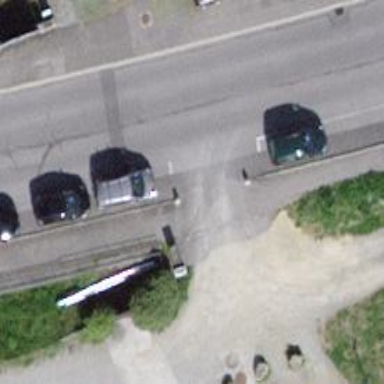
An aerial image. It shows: Bollard.